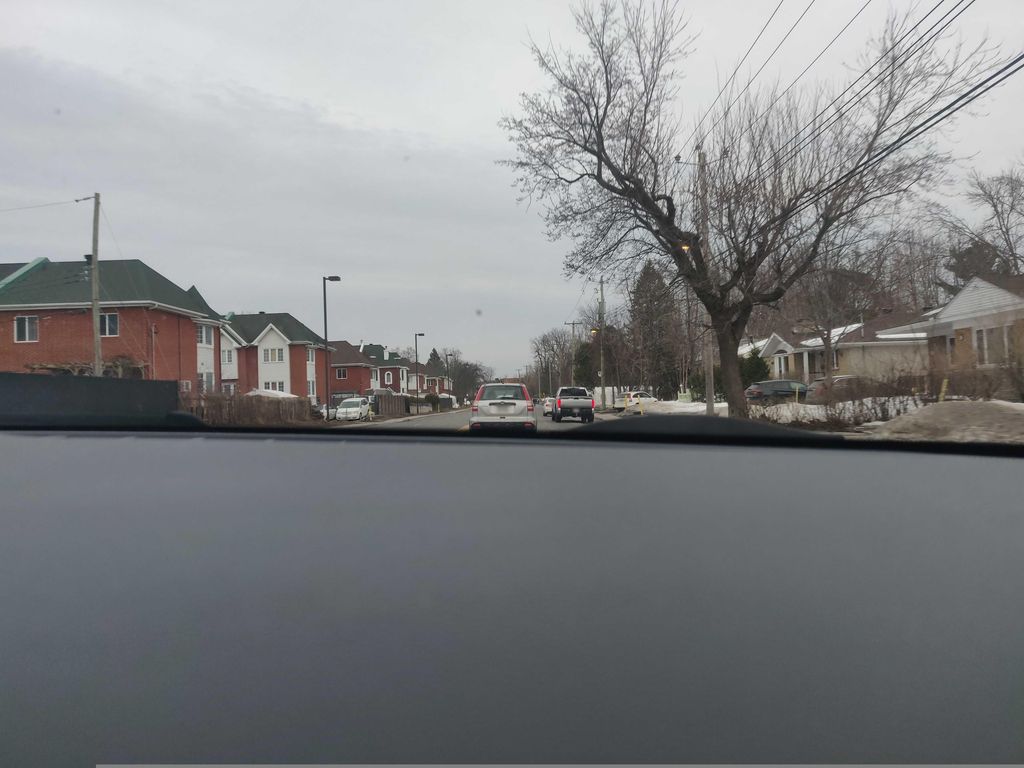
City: montreal